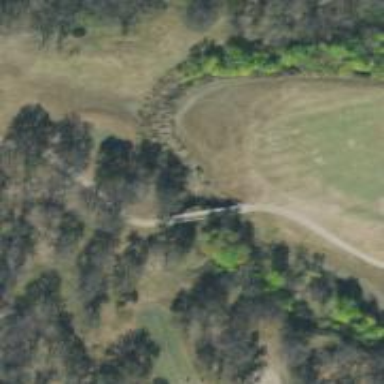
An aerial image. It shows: Service road with bridge used as golf cart path.